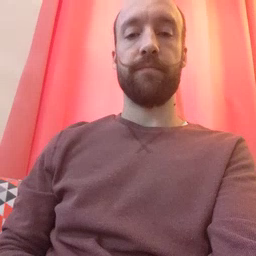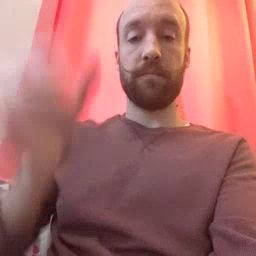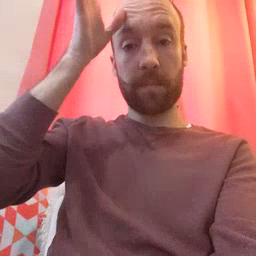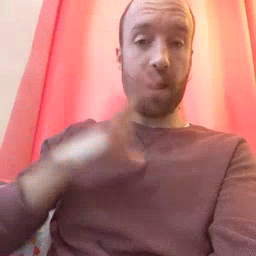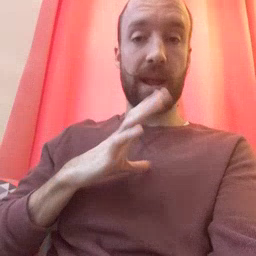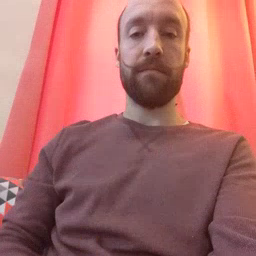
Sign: man